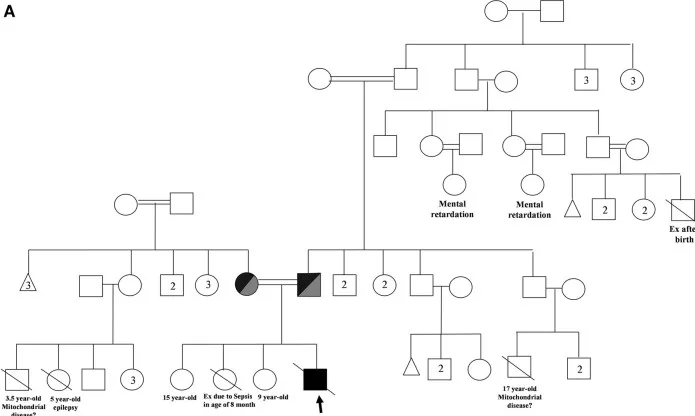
(A) Family pedigree chart. Male,. Female,. Abortus,
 Deceased,. Consanguineous marriage,. Homozygous DCLRE1C + OBSL1 (Proband),
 Compound heterozygous DCLRE1C + OBSL1. Numbers inside symbols indicate number of individuals.
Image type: pathology (immunostaining)